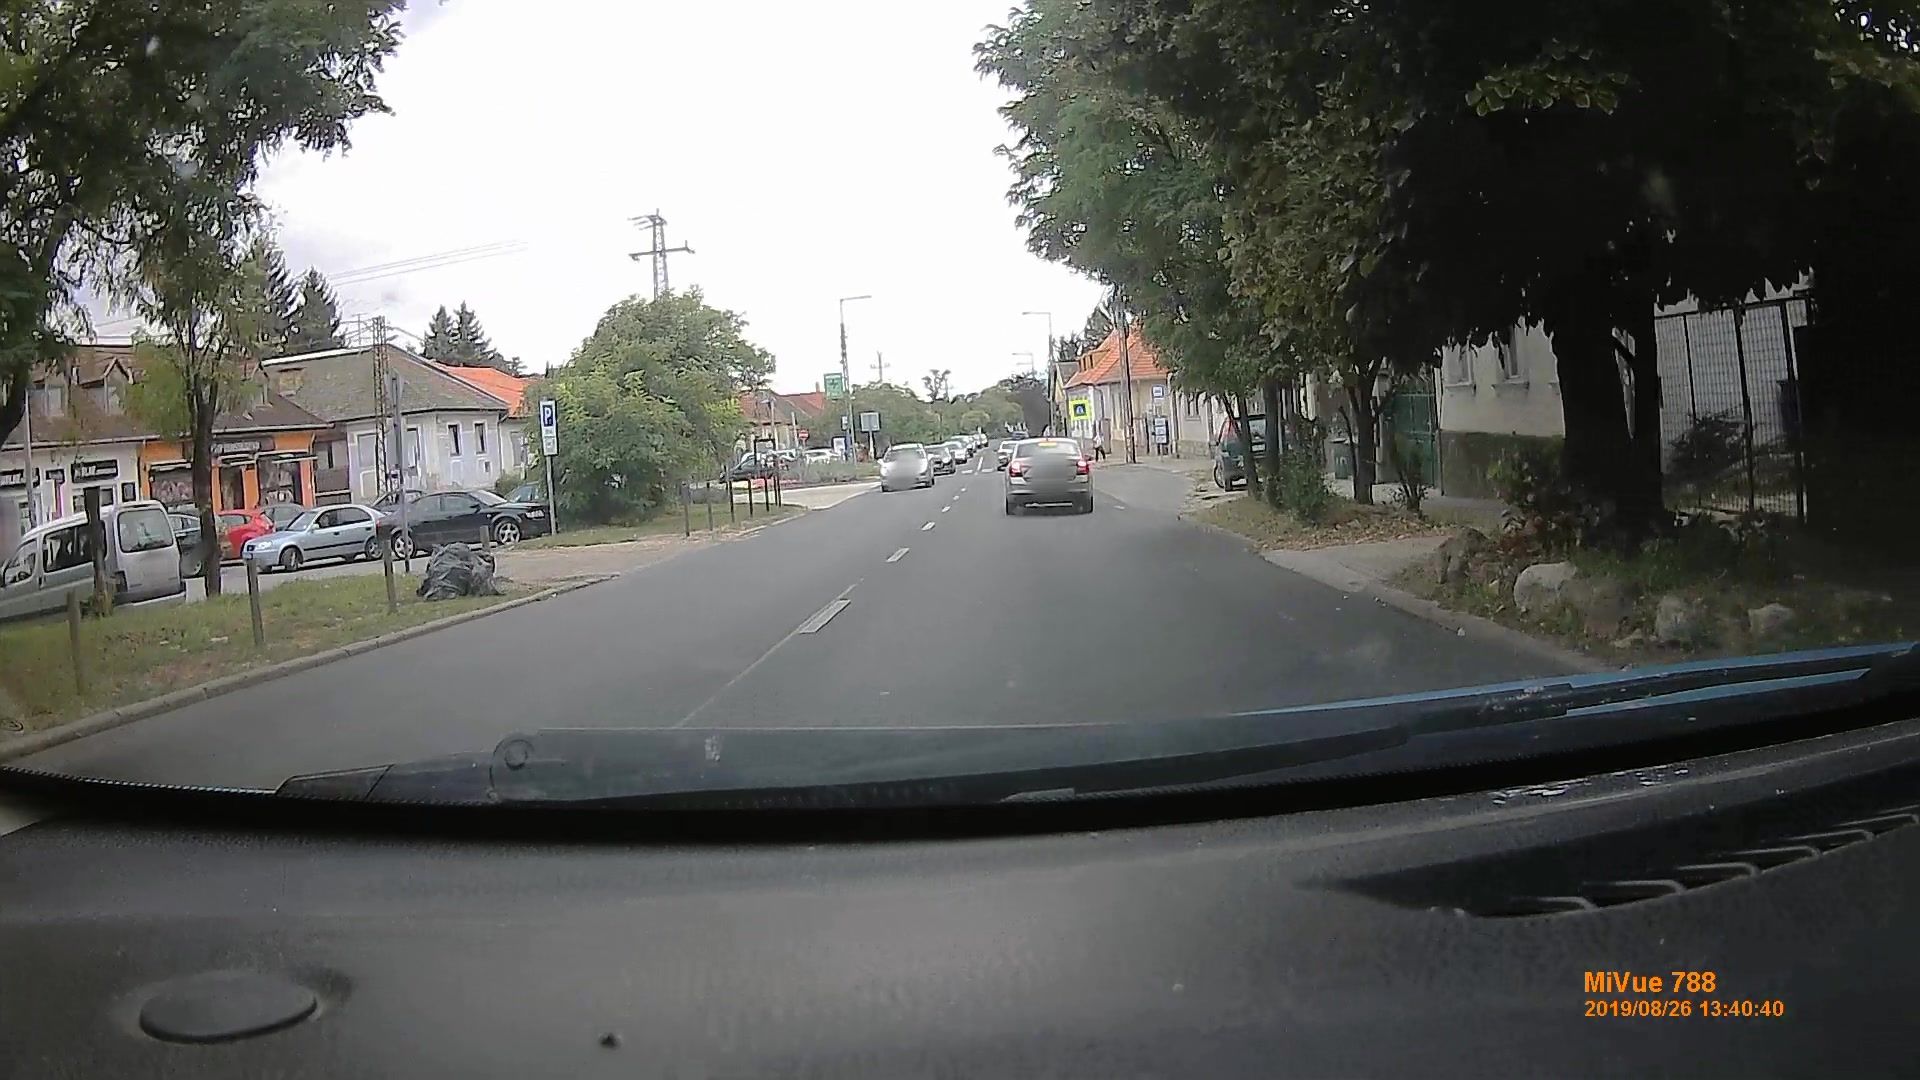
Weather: clear
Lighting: day
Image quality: good
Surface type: driving surface
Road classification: secondary
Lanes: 2.0
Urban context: suburban or peri-urban
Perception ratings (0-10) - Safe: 2.25, Lively: 8.85, Beautiful: 5.47, Boring: 3.96, Depressing: 1.83, Wealthy: 2.01